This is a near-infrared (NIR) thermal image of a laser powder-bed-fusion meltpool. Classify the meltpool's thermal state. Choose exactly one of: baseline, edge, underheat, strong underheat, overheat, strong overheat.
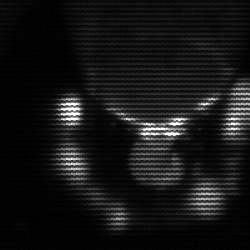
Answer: edge